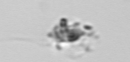
Label: detritus